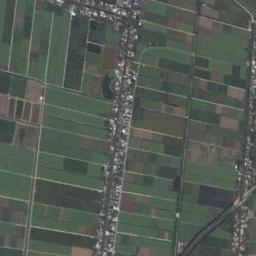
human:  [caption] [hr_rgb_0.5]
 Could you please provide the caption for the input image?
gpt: Lots of rectangular farmlands of different colors and sizes are neatly arranged on the ground and some houses are surrounded by these farmlands .

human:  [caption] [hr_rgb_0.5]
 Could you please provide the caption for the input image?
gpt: There are many rectangular farmlands of different sizes and shades .

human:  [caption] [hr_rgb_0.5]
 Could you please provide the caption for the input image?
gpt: The rectangular farmland is next to some houses .

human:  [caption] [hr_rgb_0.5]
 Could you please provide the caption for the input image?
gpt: Many dense and neatly arranged dark green, light green and brown mixed rectangular farmland of different sizes, Surrounded by villages .

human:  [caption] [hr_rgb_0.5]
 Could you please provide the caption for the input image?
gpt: There are many buildings and green rectangular farmlands .